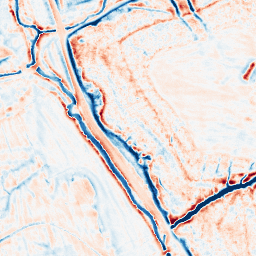
Category: edge_preserving
Decomposition family: bilateral
Decomposition parameters: d: 15
sigma_color: 100
sigma_space: 50
Upsampling method: bicubic_3x
Upsampling parameters: scale: 3
Upsampling scale: 3